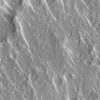
Label: not_dusty